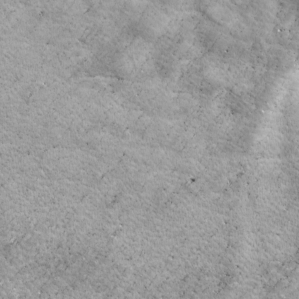
Label: non_frost